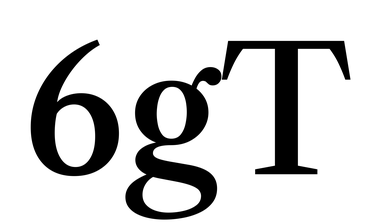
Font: LibreCaslonText_Medium